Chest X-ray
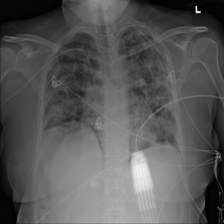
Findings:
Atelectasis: negative
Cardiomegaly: negative
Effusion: negative
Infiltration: positive
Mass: negative
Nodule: negative
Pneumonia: negative
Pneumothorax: positive
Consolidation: negative
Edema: negative
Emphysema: negative
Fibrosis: negative
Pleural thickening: positive
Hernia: negative